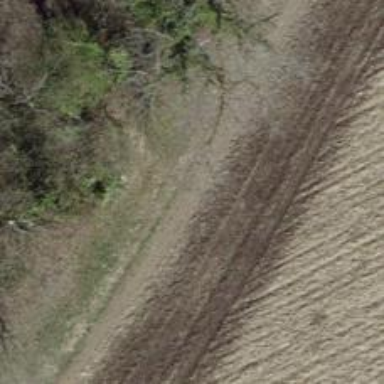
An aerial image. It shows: Grass path with grade3 track type.